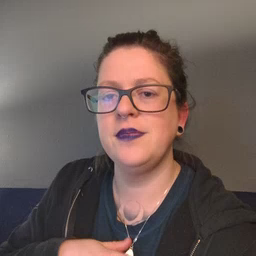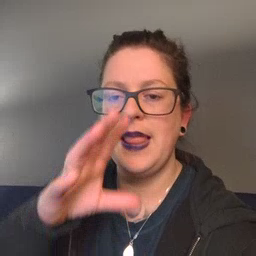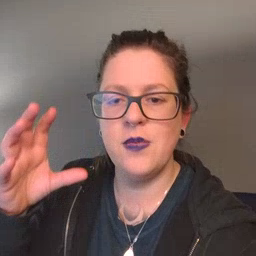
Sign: cloud